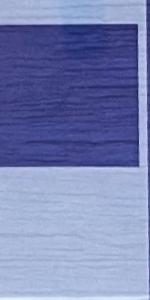
Label: Empty